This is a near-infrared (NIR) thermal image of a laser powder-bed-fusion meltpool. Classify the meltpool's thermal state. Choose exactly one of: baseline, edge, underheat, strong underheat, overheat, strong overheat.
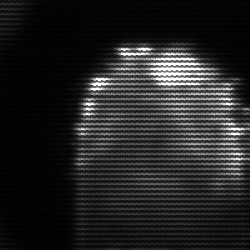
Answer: baseline